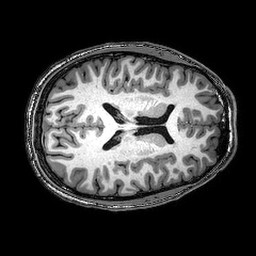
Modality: T1w
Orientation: axial
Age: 25
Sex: male
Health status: healthy
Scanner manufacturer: philips
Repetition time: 0.008146 s
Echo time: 0.00374 s